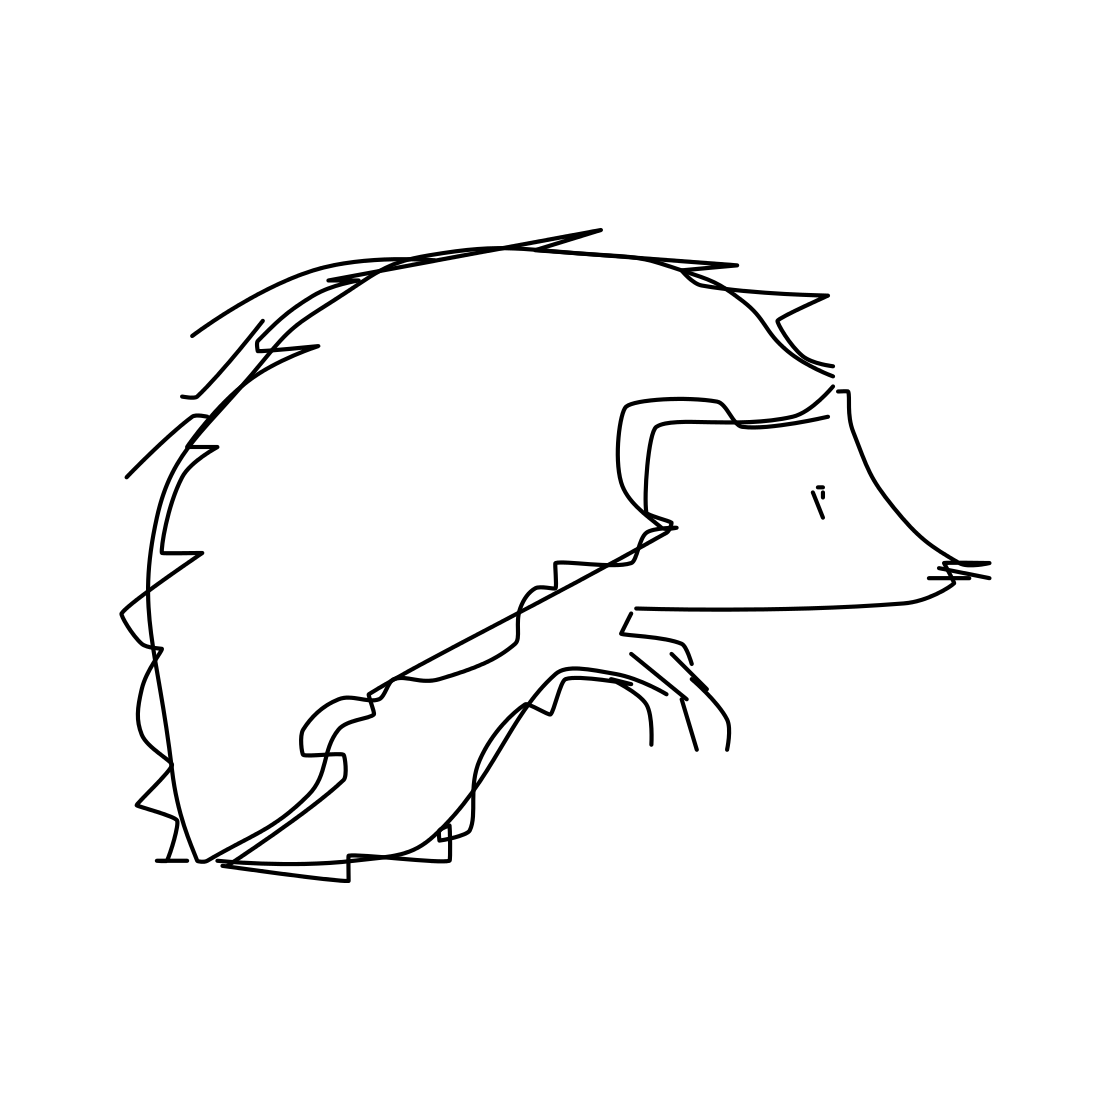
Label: hedgehog